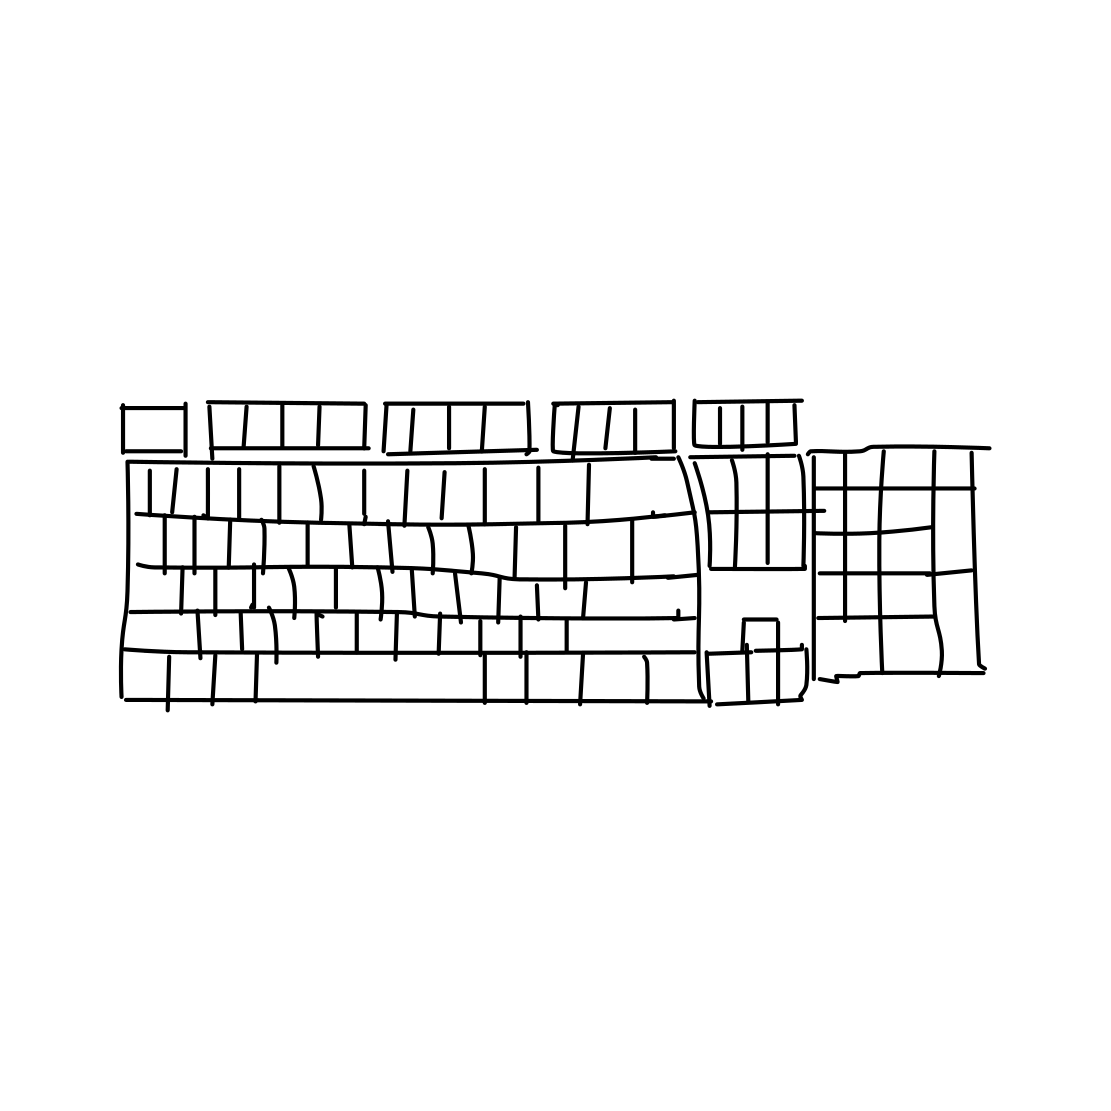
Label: keyboard